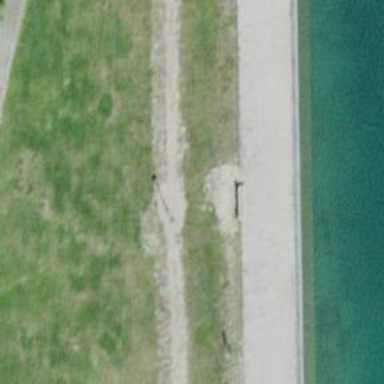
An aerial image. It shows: Bench for seating.